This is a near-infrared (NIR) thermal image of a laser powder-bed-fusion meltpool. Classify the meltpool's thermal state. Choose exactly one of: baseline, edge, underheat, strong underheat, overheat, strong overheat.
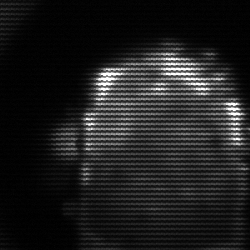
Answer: baseline